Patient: sex F, age 32
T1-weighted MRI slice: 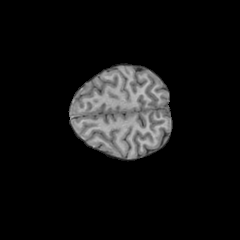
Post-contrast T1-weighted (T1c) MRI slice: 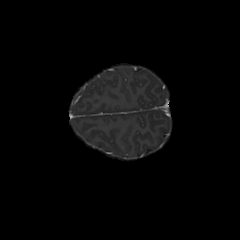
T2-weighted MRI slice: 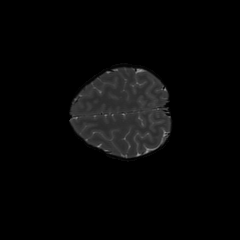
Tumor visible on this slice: no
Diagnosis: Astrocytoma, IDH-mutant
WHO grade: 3